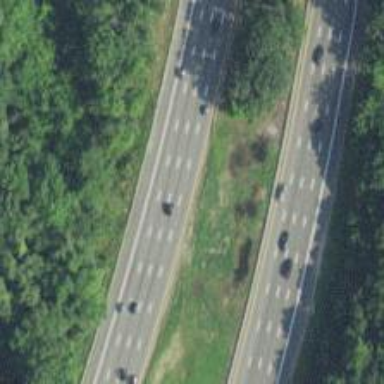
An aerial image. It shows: Asphalt motorway.